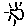
Label: sun